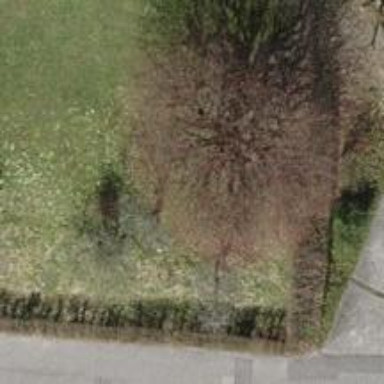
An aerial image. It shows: Garden with deciduous broadleaved trees.